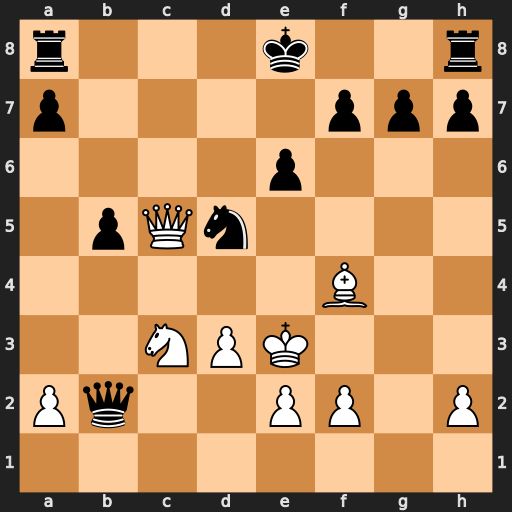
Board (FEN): r3k2r/p4ppp/4p3/1pQn4/5B2/2NPK3/Pq2PP1P/8
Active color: w
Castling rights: kq
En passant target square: -
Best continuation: Nxd5 exd5 Qc6+